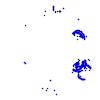
Particle: proton